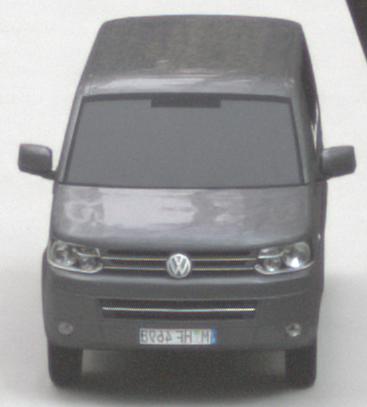
Make: VW Commercial Vehicles (Nutzfahrzeuge)
Model: T5 Multivan 2.0
Detailed model: T5 Multivan
Model produced from: 2009/09
Model produced until: 2013/06
Doors: 4
Color: gray
Road condition: dry road
Daytime: sunrise or sunset
Contrast: medium contrast